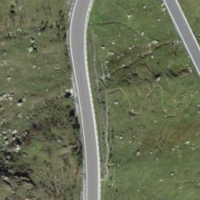
EUNIS habitat code: 26
Species observed at this site:
Parnassia palustris